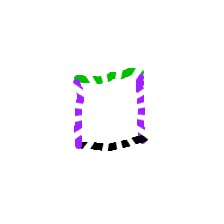
Shape: square